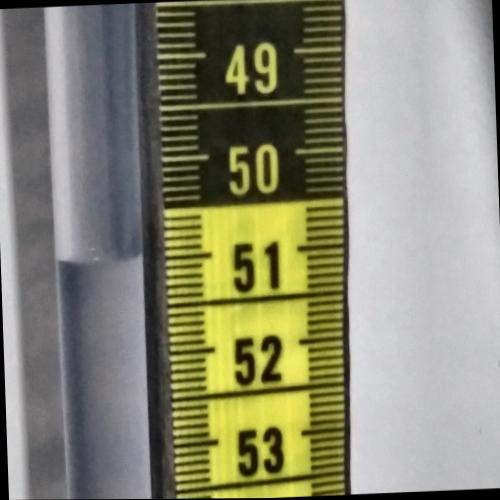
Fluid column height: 51.0 cm